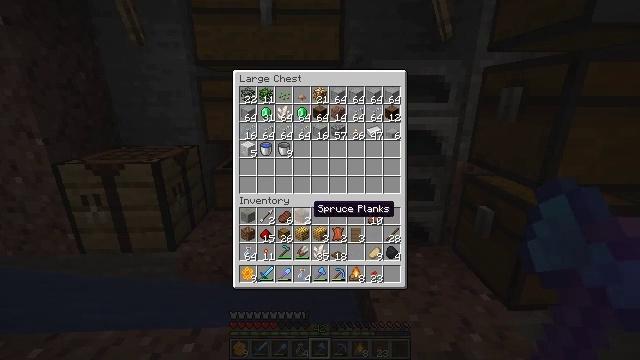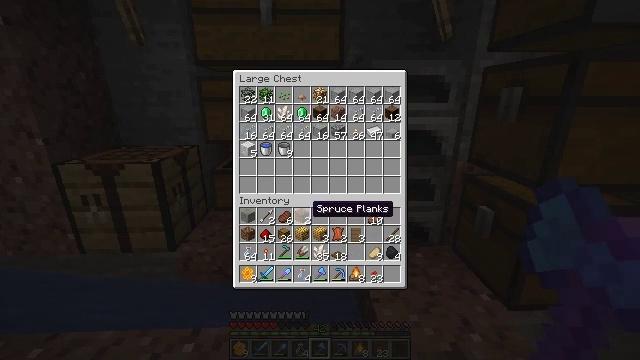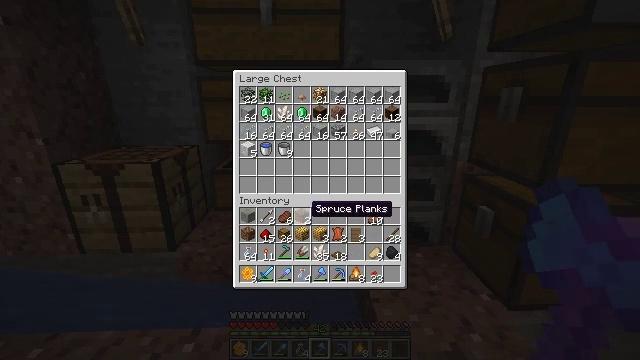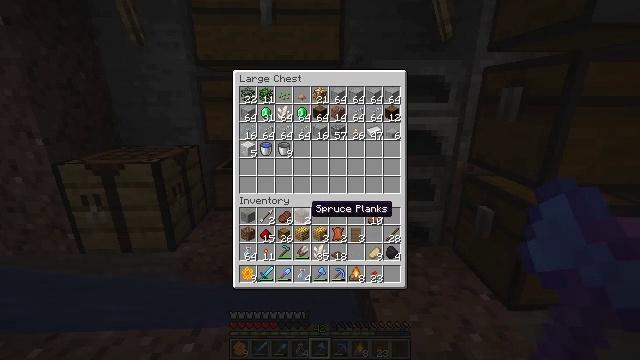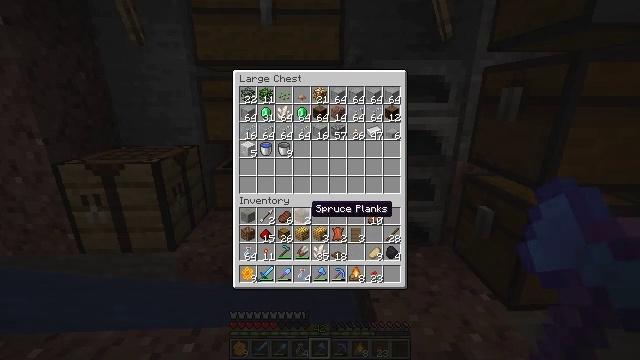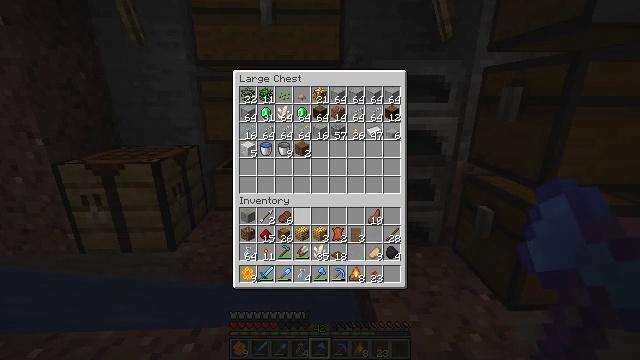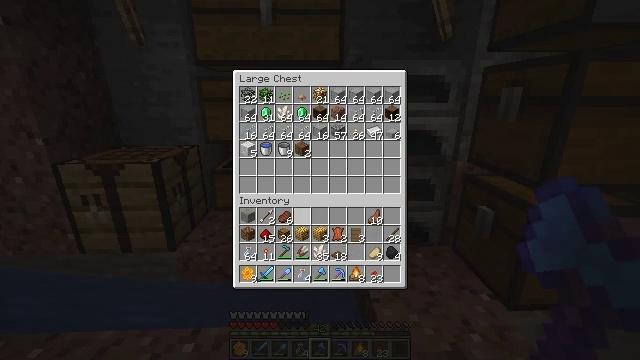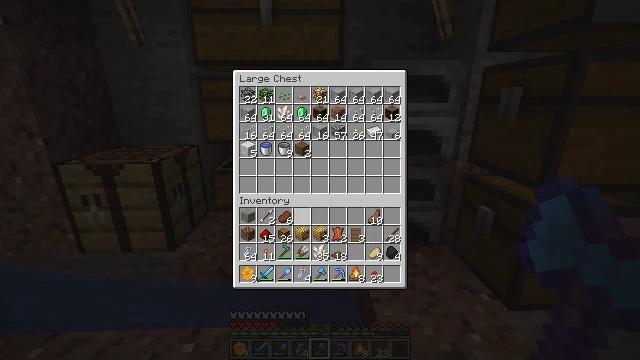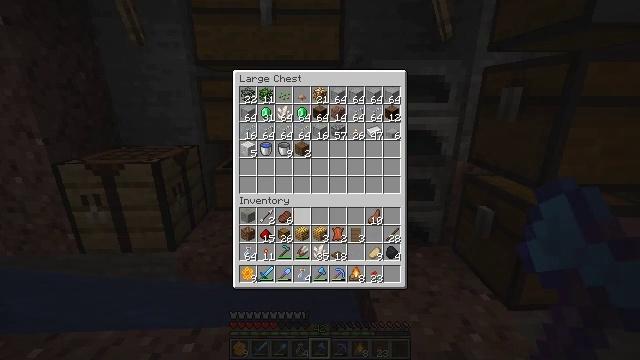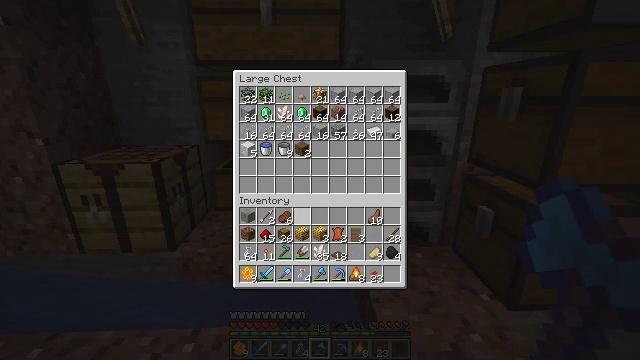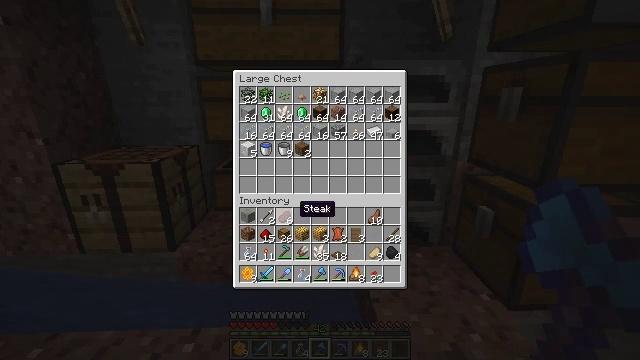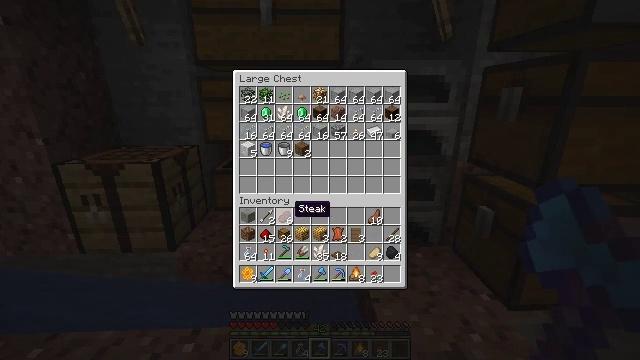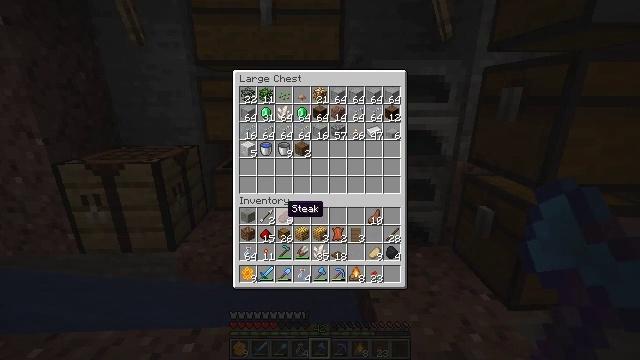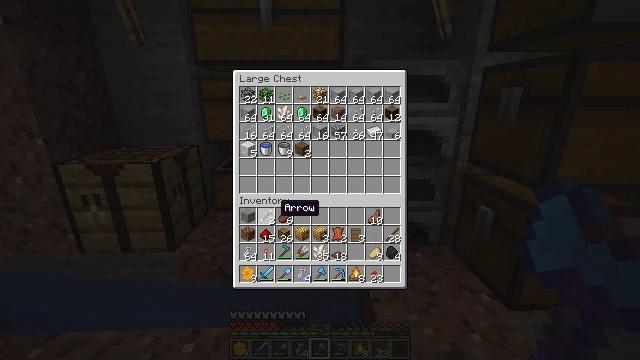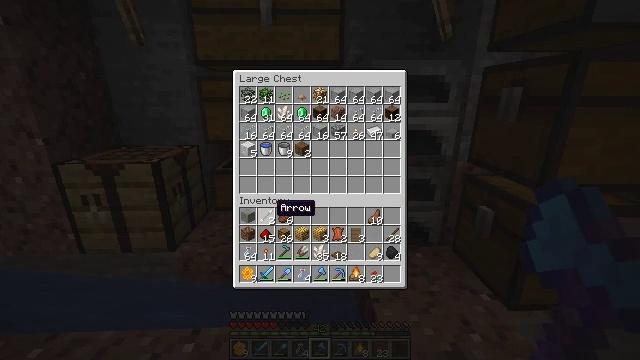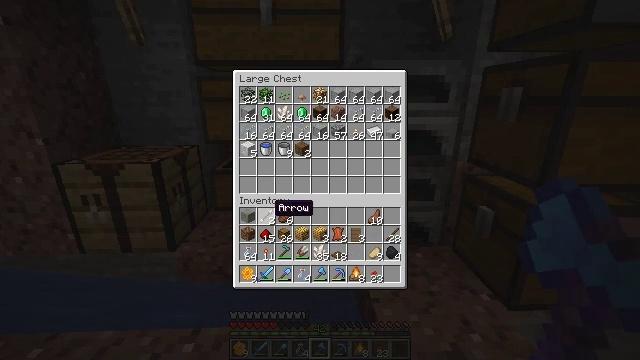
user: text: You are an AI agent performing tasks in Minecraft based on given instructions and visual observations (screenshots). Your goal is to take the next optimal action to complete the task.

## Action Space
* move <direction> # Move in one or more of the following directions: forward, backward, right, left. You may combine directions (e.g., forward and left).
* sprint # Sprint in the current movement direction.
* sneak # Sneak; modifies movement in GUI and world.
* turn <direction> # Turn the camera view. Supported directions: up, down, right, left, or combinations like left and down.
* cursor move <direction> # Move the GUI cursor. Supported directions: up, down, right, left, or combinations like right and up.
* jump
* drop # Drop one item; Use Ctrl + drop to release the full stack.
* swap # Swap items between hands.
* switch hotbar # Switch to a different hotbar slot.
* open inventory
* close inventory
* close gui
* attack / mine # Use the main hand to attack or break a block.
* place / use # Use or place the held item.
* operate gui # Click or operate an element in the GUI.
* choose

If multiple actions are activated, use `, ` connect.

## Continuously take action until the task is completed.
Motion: motion action
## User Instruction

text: Use the crafting table to craft a glass bottle.
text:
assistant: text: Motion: sneak
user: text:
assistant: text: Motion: sneak
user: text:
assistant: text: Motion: sneak
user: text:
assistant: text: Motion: sneak
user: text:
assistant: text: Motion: sneak, operate gui
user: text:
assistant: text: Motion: sneak, operate gui
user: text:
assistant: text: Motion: sneak
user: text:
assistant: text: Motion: sneak
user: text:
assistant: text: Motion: sneak
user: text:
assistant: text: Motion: sneak
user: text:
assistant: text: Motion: sneak
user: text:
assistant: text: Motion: sneak, cursor move left
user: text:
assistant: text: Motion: sneak, cursor move left
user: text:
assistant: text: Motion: sneak
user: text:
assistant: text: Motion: sneak
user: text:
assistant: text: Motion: sneak
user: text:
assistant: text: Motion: sneak
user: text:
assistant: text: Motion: sneak
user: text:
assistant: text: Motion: sneak, operate gui
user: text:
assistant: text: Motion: sneak, operate gui
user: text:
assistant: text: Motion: sneak
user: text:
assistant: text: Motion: sneak
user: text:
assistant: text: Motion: sneak
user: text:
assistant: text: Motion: sneak
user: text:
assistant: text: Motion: sneak
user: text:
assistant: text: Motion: sneak
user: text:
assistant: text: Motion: sneak, operate gui
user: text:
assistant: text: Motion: sneak, operate gui
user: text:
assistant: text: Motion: sneak
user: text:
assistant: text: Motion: sneak